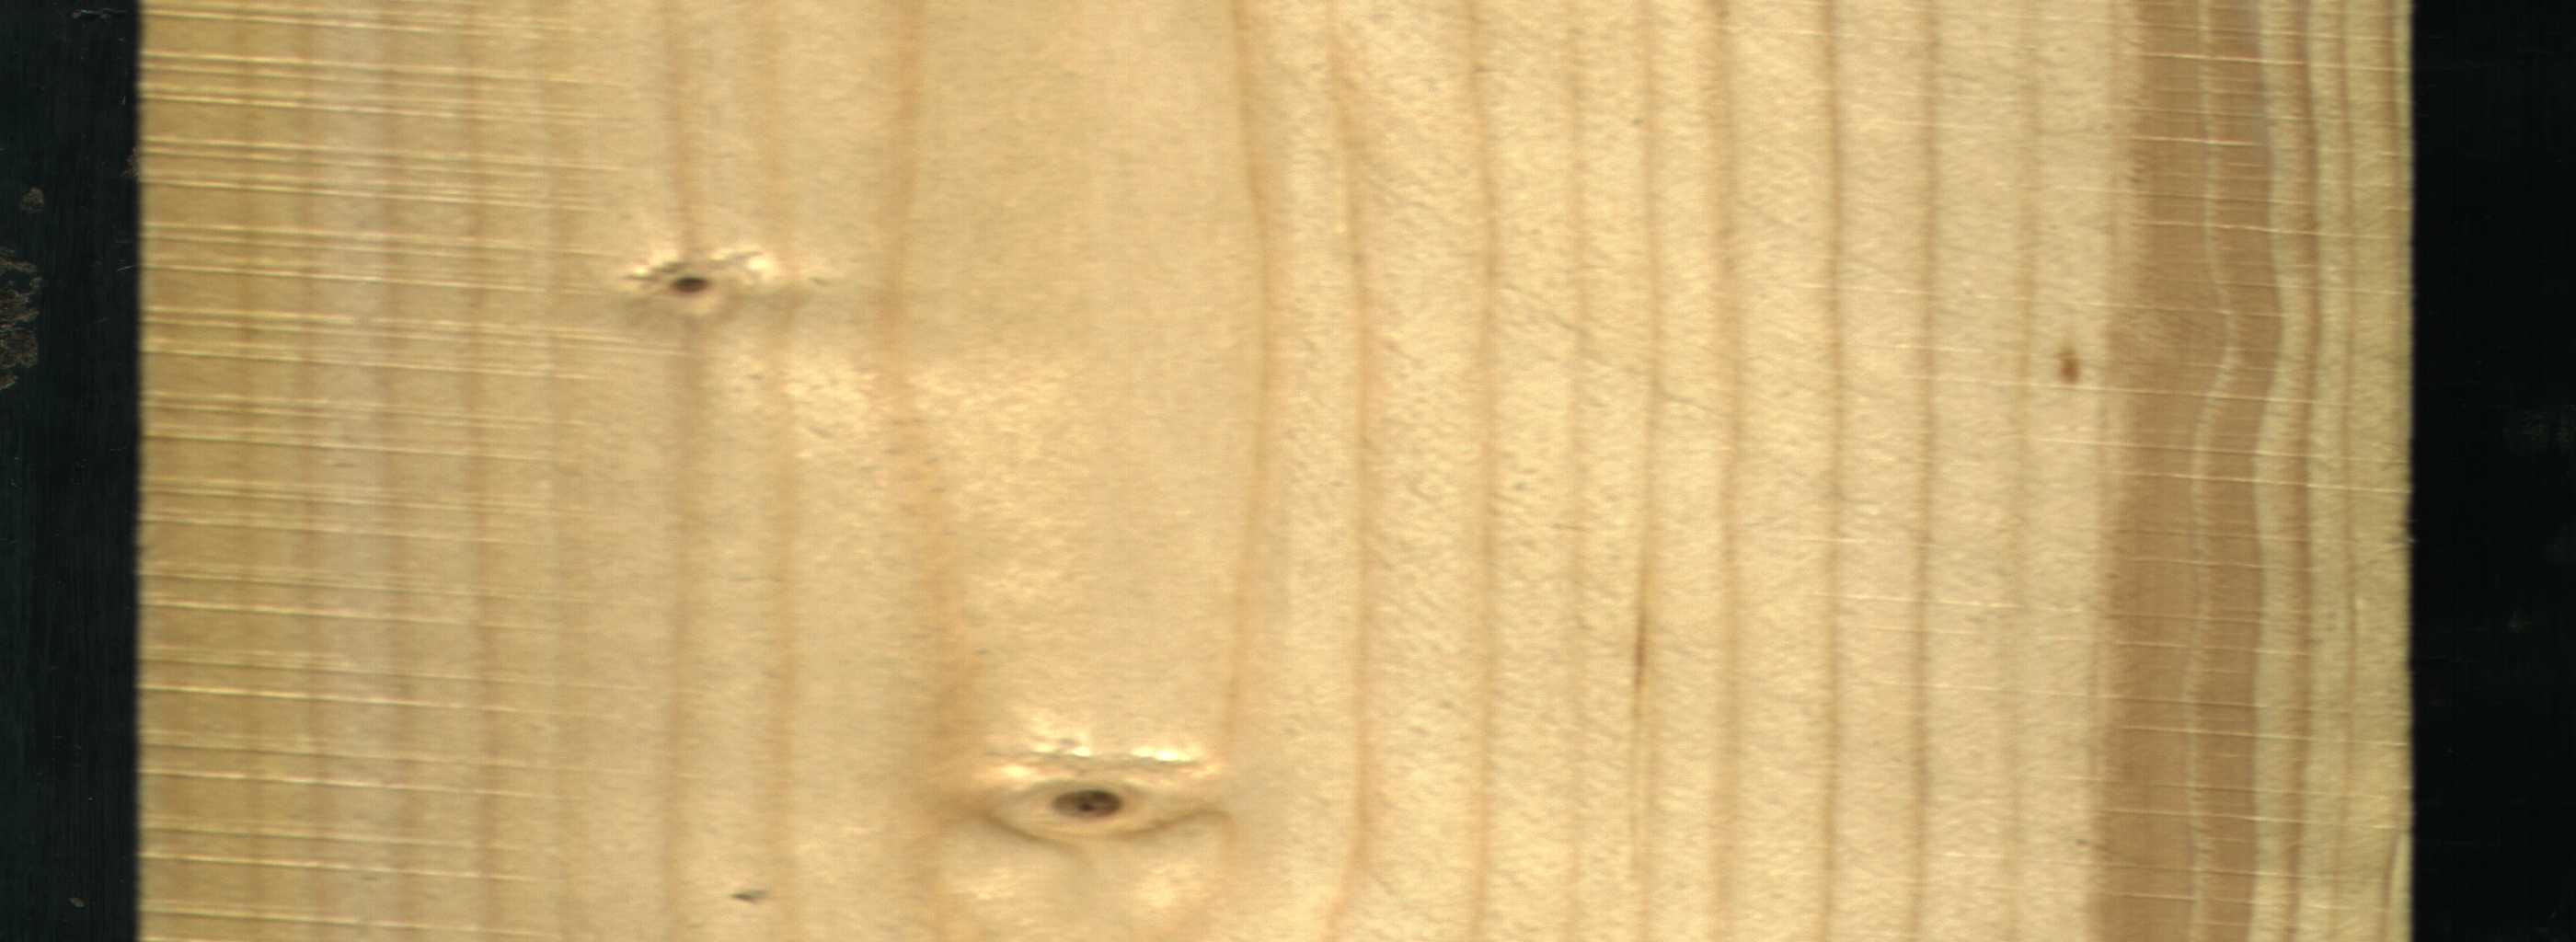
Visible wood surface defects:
Quartzity
Live_Knot
Live_Knot